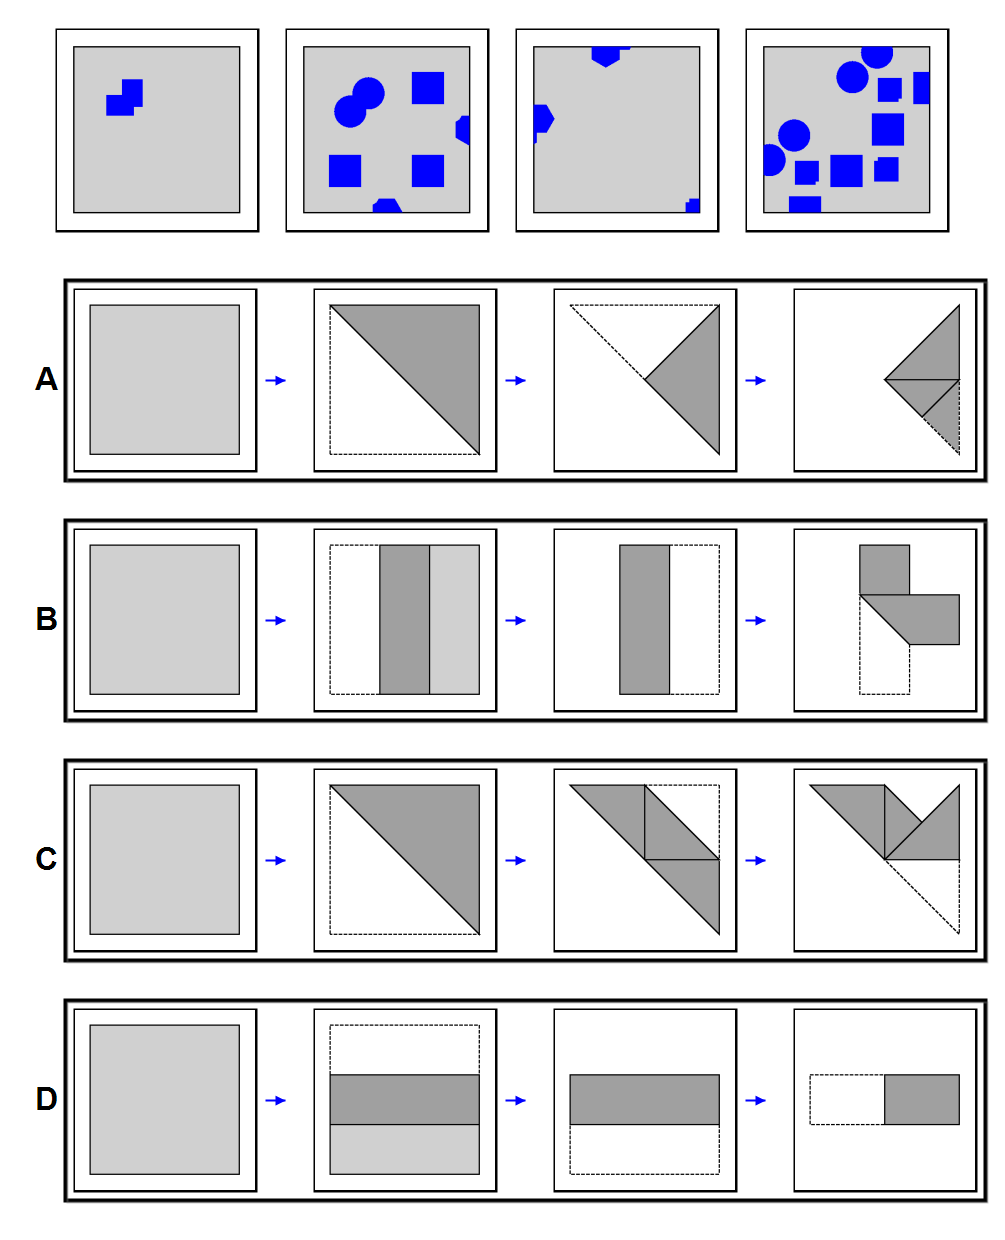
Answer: C